Interaction volume radius: 5 \u00c5
Interaction volume height: 15 \u00c5
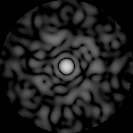
Disorder parameter: 0.8543